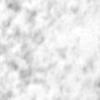
Label: no_change